Question: I can't seem to figure out how to get my charts to work. I've prepared the data, but everytime I add the labels for example (labelDate) it just gives me an undefined variable when I log it.
'''
ngOnInit(): void {
let labelDate;
this._estimateService.getEstimates()
.subscribe(estimateData => {
const key = 'data';
const groupedEstimates = groupBy(estimateData[key], 'estimate_date');
// console.log(groupedEstimateData);
const groupedEstimatesFiltered = omit(groupedEstimates, 'null');
Object.entries(groupedEstimatesFiltered)
.map(([date, estimatedData]) => {
labelDate = moment(date).format('DD MMM'); // Change it here
console.log(labelDate, estimatedData.length + ' - this is the first log');
});
});
if (!this.data) {
const color = Chart.helpers.color;
this.data = {
labels: [labelDate], // Doesnt work - logs as undefined
datasets: [
{
data: [estimateData.length] // Same as above
},
'''
What the dataset log looks like:

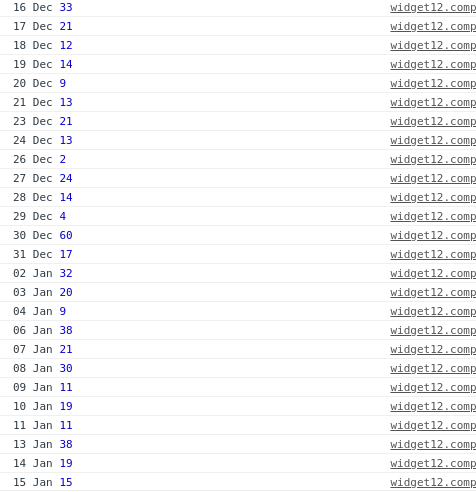
Answer: Your if block probably executes before your subscription's 'next' finishes. To avoid this you could call observable's 'toPromise' to change it into a promise and await it or move the if block to the bottom of subscription's 'next' so you make sure you don't have a race there.